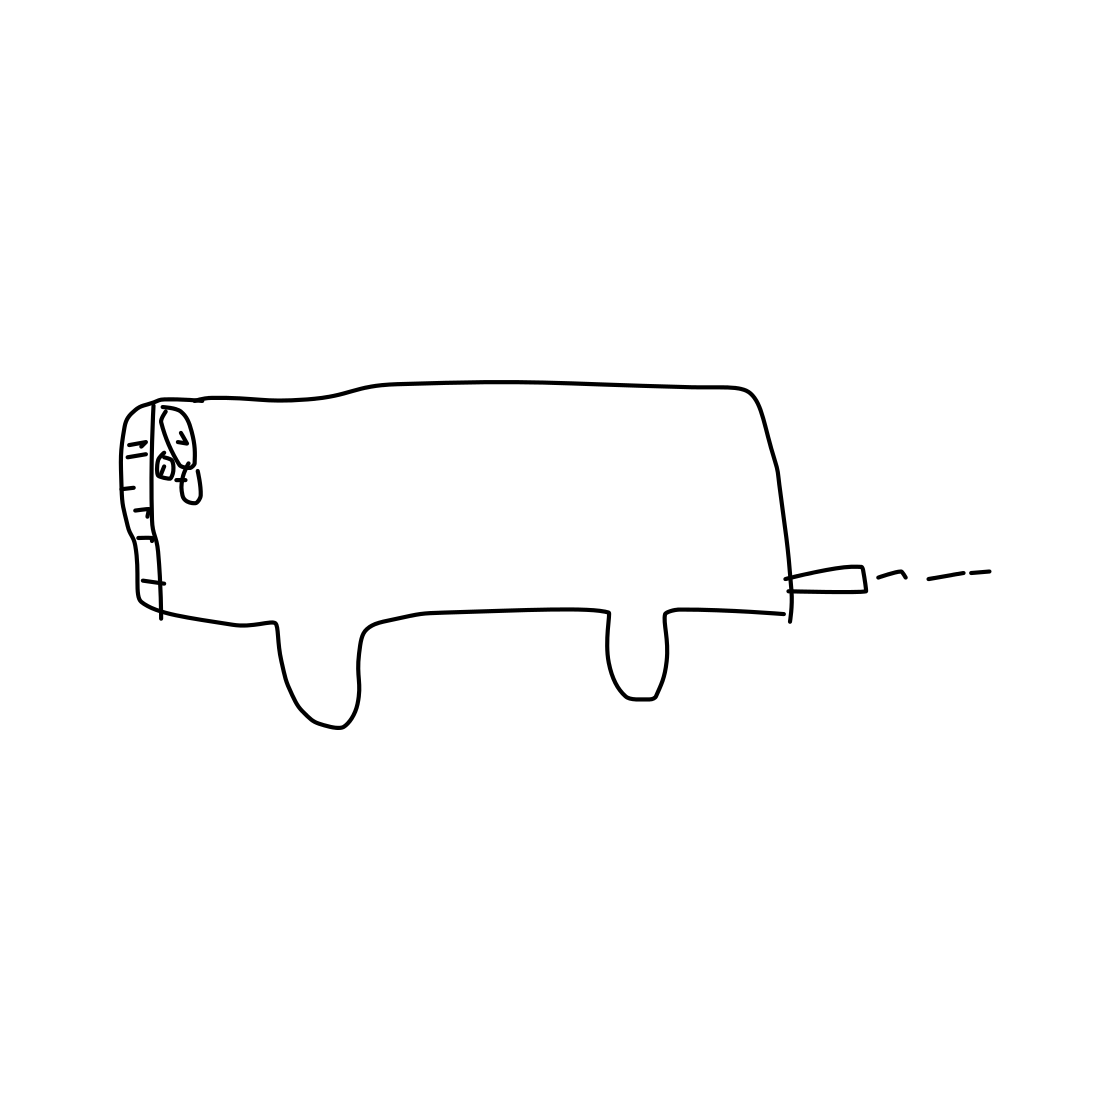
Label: van